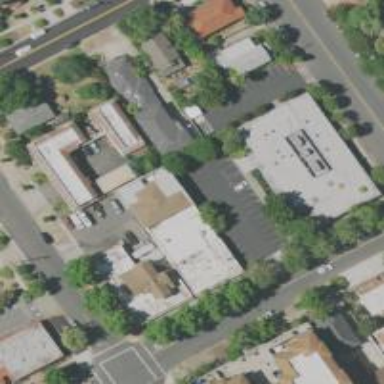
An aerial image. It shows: Commercial building housing clinic.